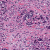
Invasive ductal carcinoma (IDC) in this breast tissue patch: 1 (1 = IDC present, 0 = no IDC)